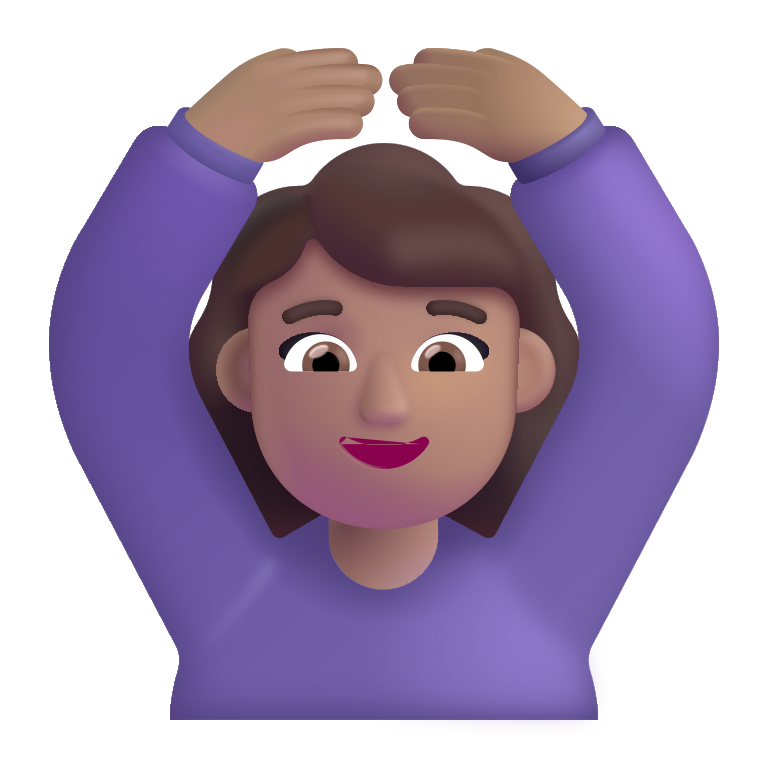
woman gesturing ok color